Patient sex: M
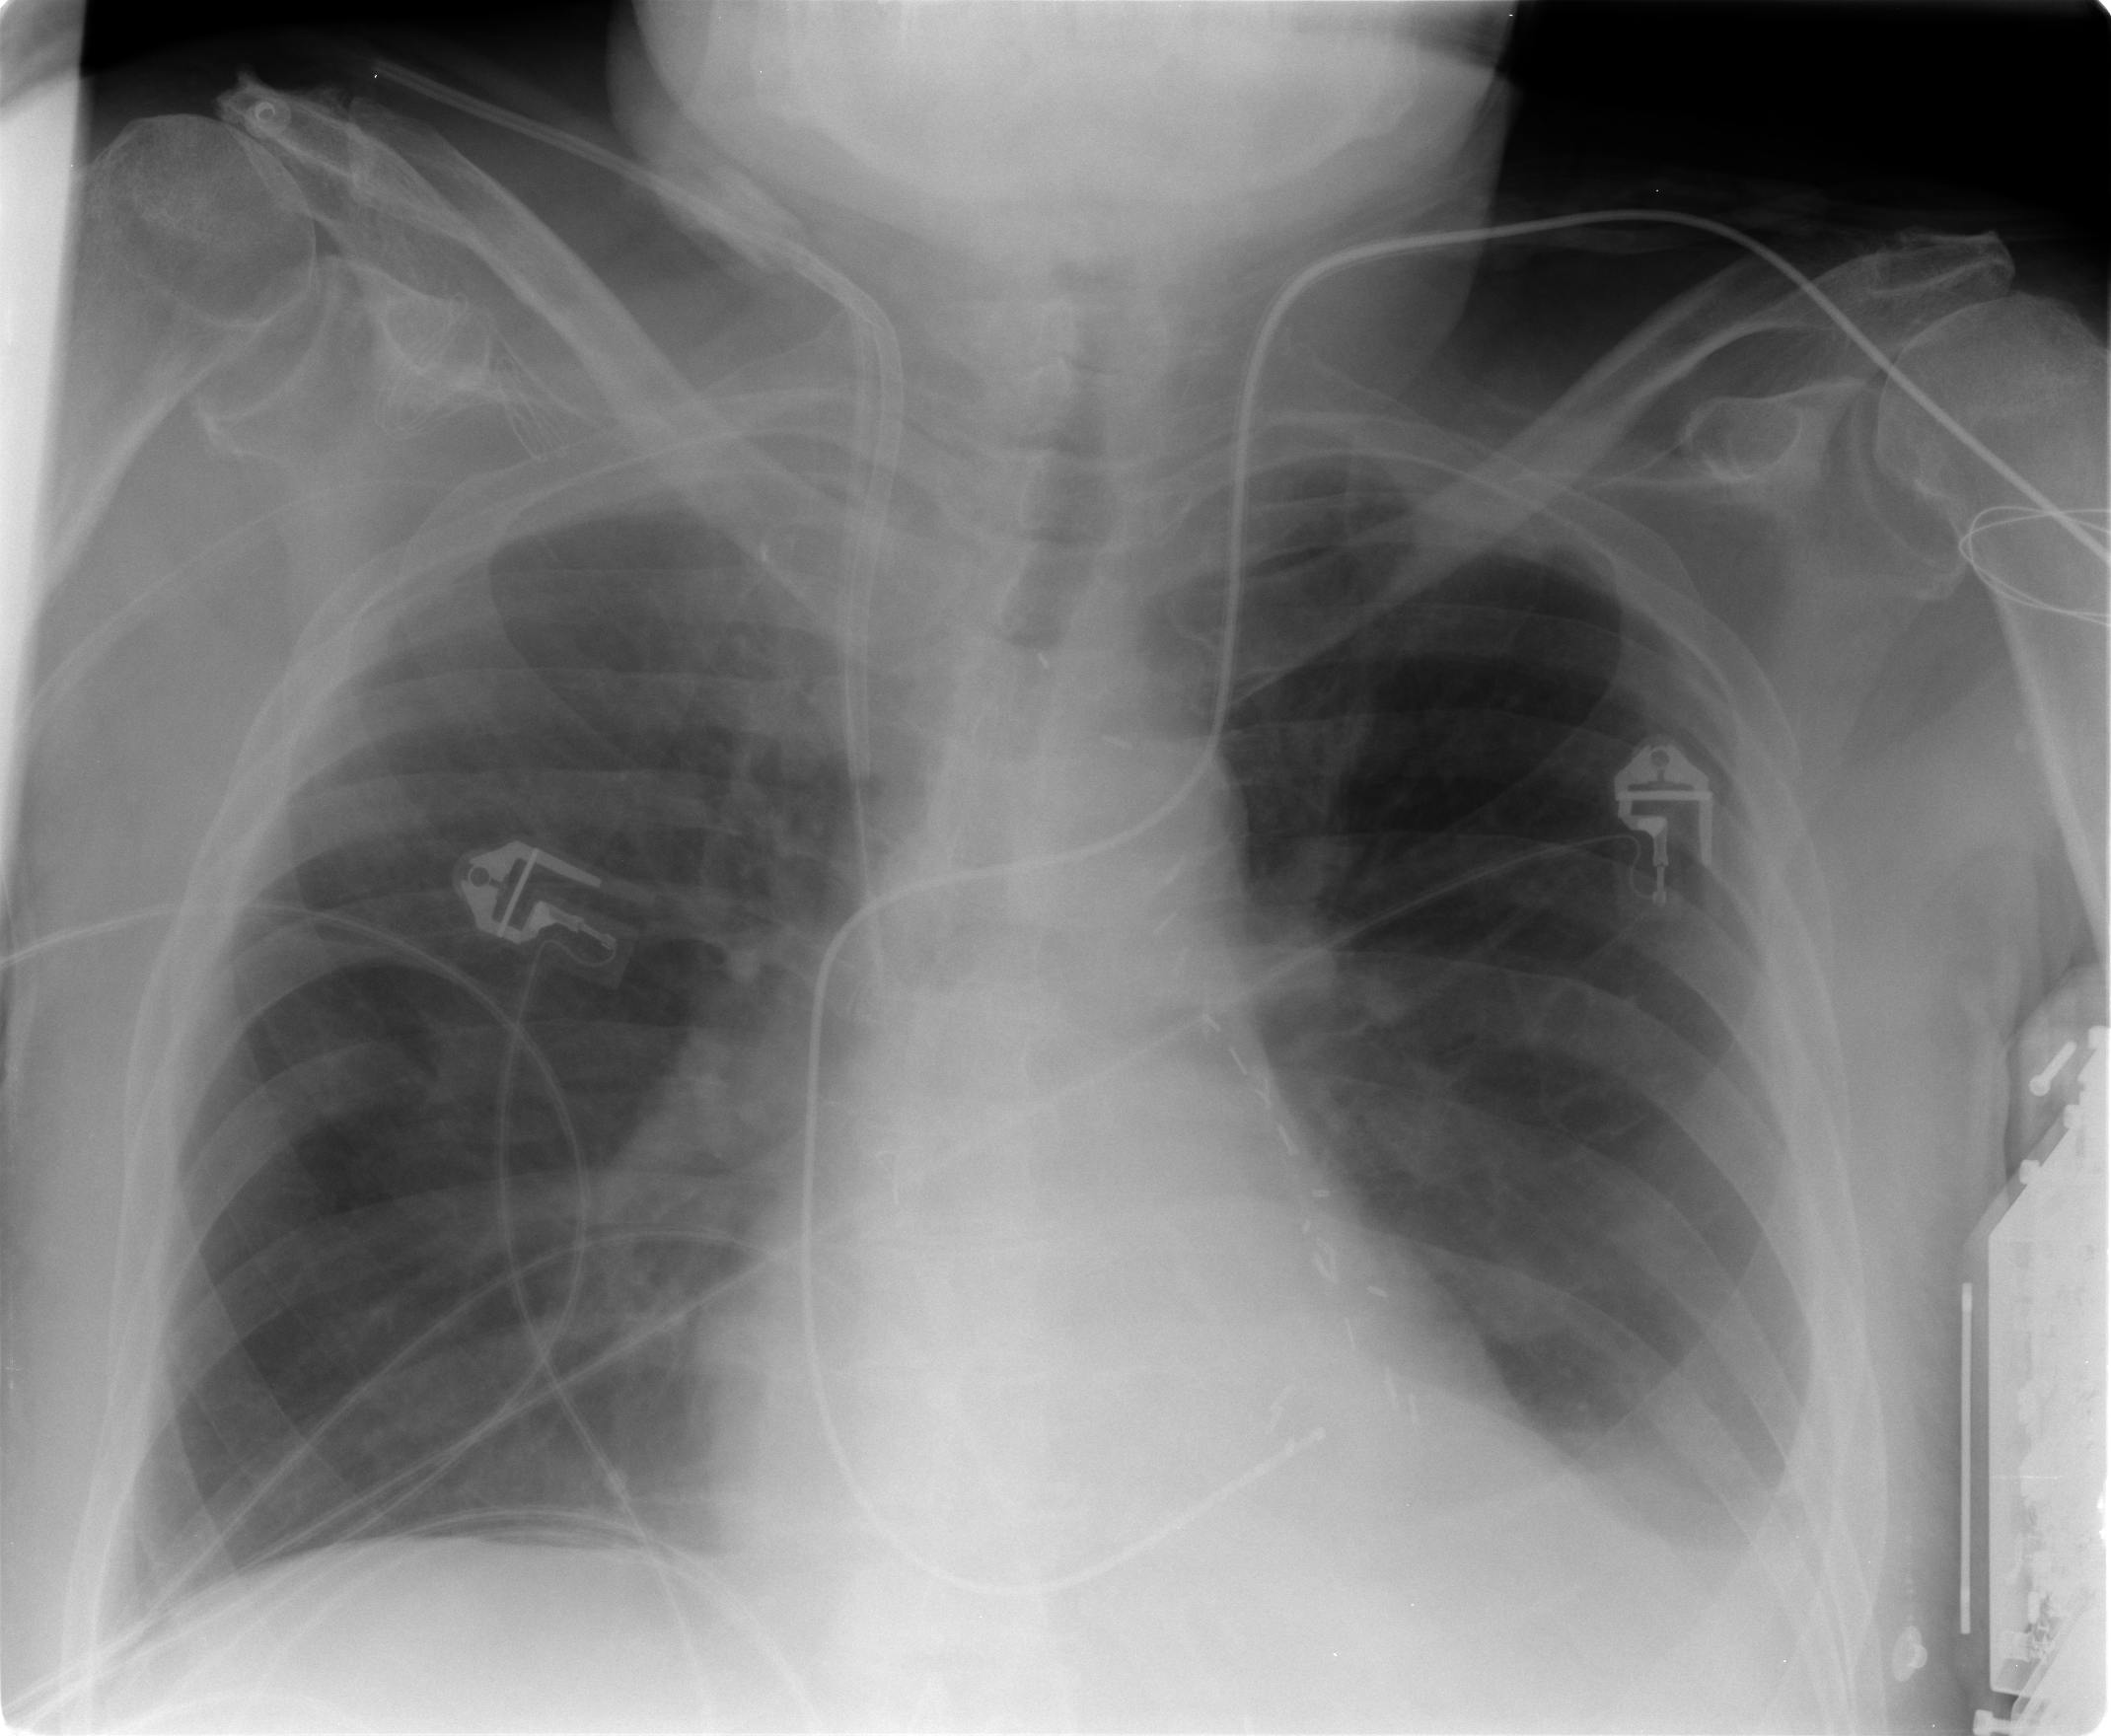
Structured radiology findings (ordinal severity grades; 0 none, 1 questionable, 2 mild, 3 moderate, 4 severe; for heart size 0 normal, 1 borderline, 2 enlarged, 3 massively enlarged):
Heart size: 0
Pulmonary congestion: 1
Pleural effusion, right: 0
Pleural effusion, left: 2
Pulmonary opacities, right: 0
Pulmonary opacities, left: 0
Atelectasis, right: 0
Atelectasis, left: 2